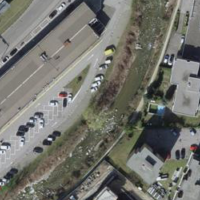
EUNIS habitat code: 54
Species observed at this site:
Fraxinus excelsior
Clematis vitalba
Humulus lupulus
Trifolium pratense
Hedera helix